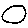
Label: circle